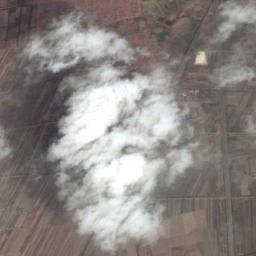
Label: cloud